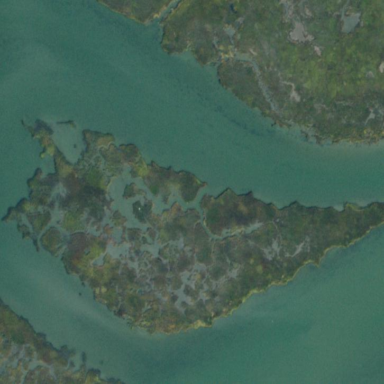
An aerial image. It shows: Islet located along the natural coastline.